Chest X-ray:
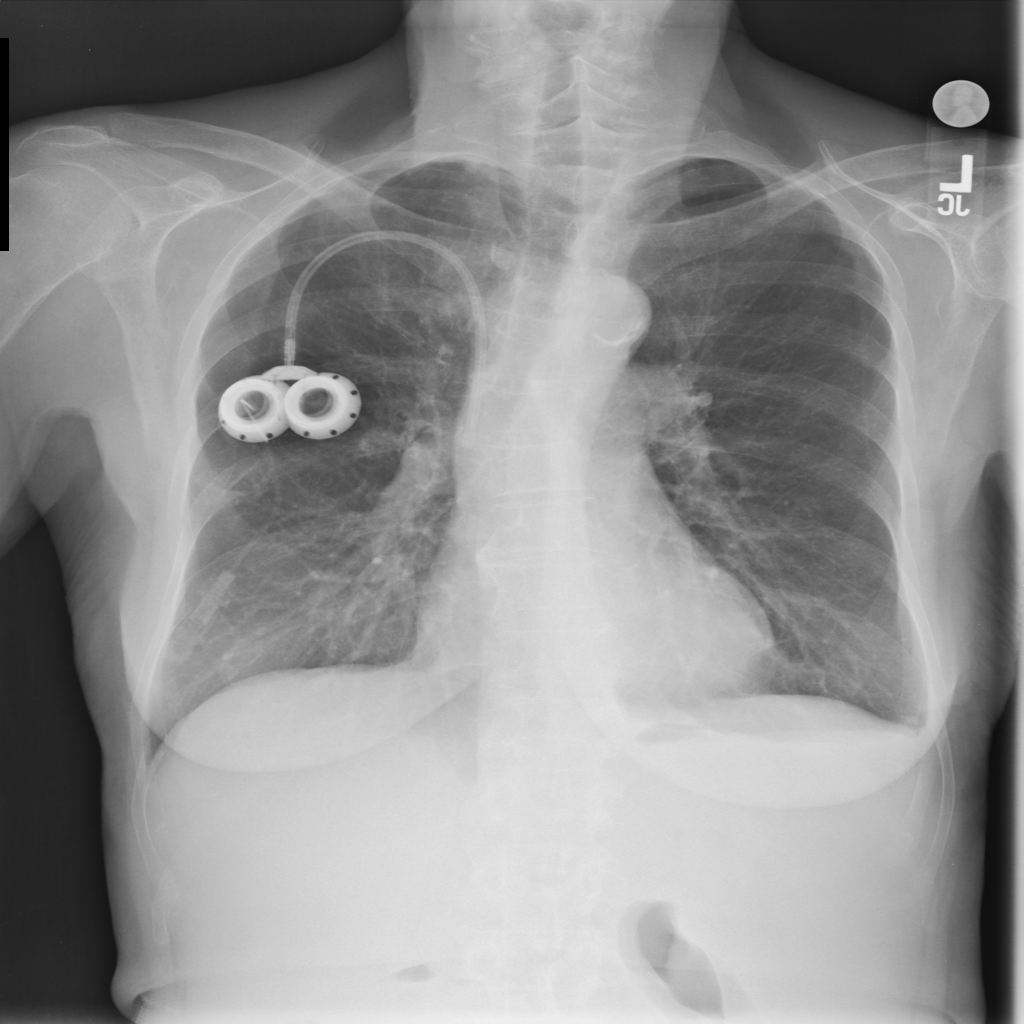
Findings: Calcification, Pleural Thickening
No abnormal finding: no